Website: crate-barrel
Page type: billing-address
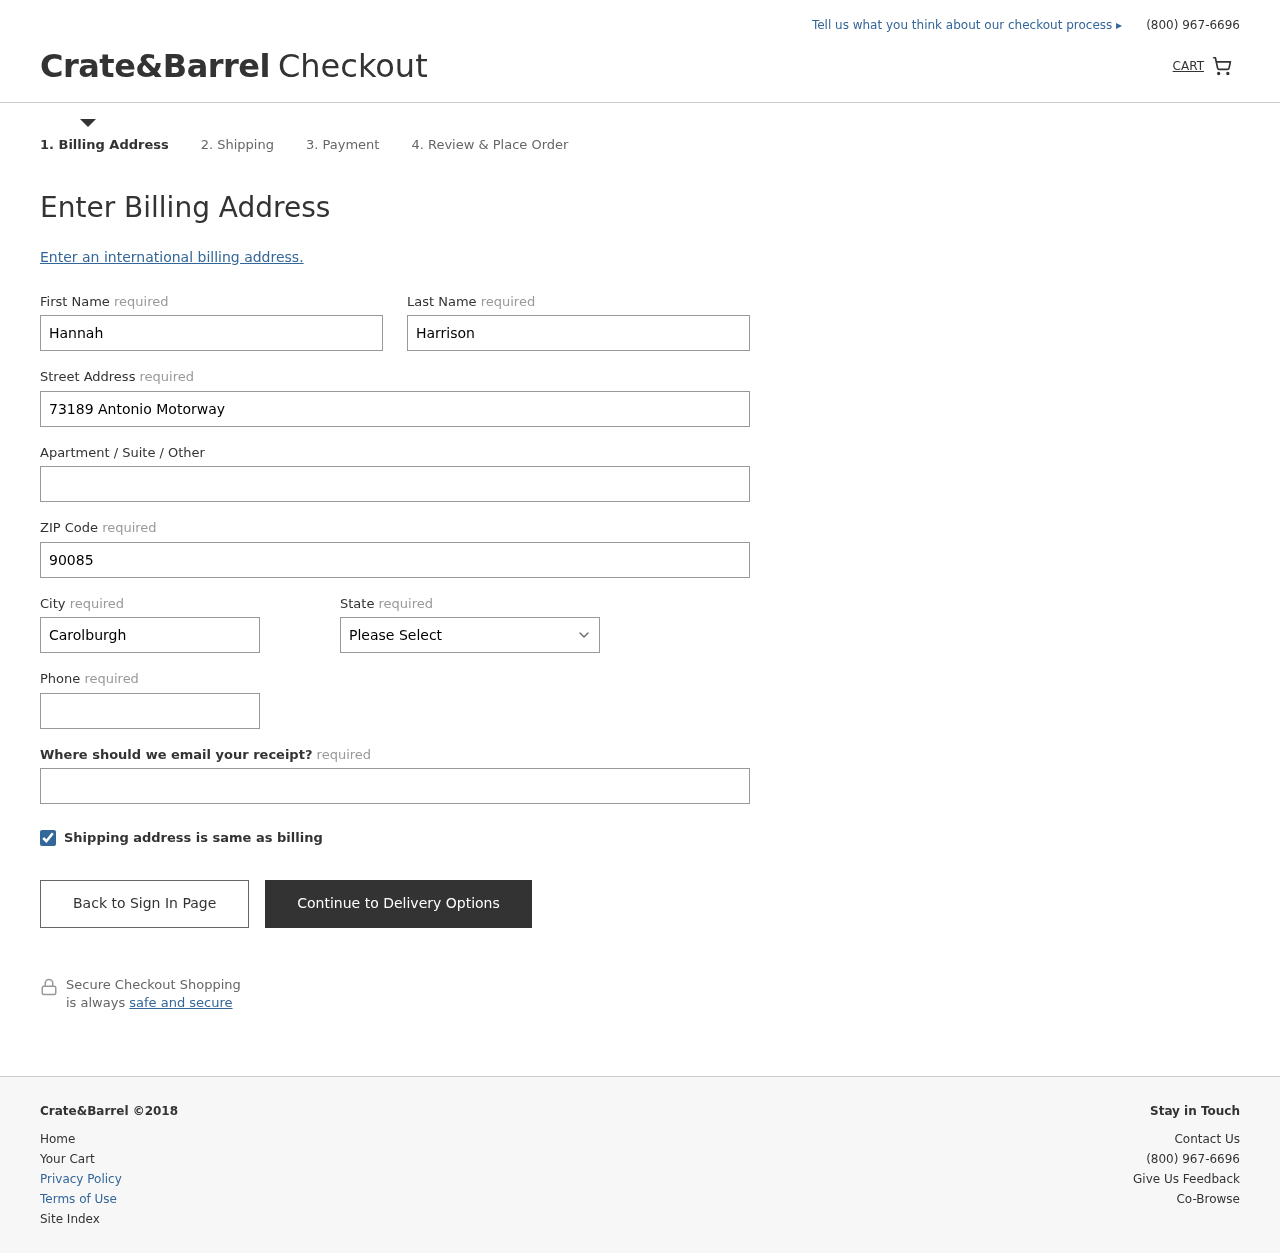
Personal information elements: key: PII_STATE
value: MP
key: PII_FIRSTNAME
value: Hannah
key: PII_LASTNAME
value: Harrison
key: PII_STREET
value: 73189 Antonio Motorway
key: PII_POSTCODE
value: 90085
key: PII_CITY
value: Carolburgh
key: PII_PHONE
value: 8466998782
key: PII_EMAIL
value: hannah.harrison@gmail.com